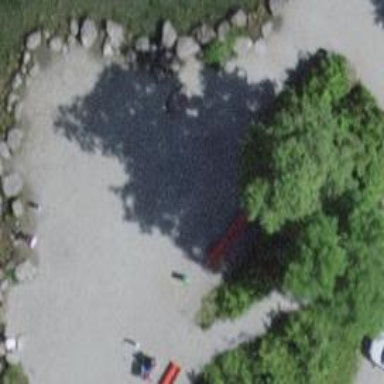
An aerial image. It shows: Red bench.